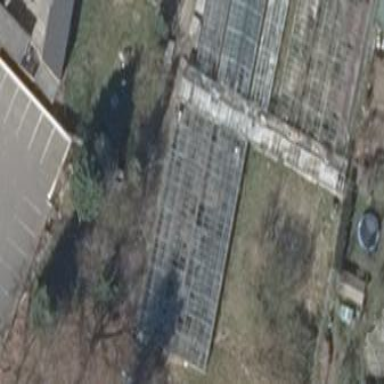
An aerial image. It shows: Greenhouse.